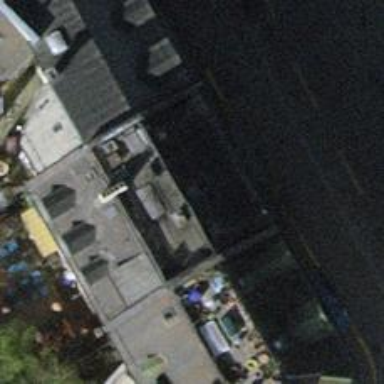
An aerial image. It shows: Café.